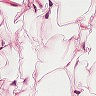
Metastatic tissue present: no